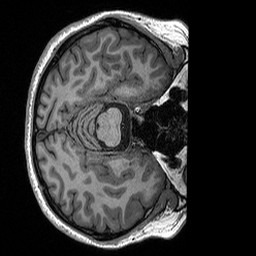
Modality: T1w
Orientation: axial
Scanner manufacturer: siemens
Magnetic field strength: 3 T
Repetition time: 2.3 s
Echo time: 0.00298 s